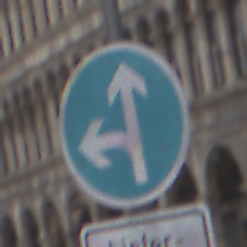
Verkehrszeichen: VorgeschriebeneFahrtrichtungGeradeausOderLinks
Zusatzzeichen unten: BesondereFahrzeugeUndTransportgueter5
Umgebung: Outdoor, Urban
Tageszeit: SunriseSunset
Wetter: PartlyCloudy
Licht: Natural
Jahreszeit: NotSpecified
Kontrast: LowContrast